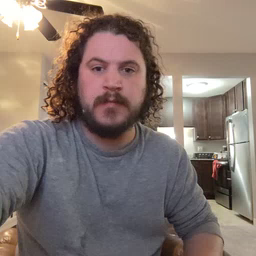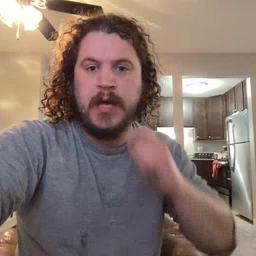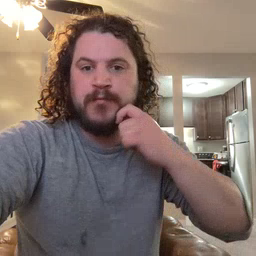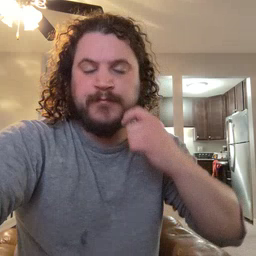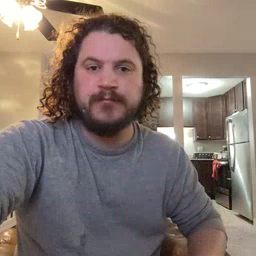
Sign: apple